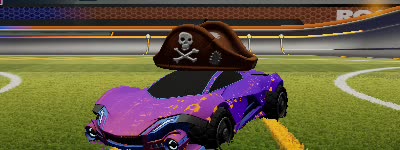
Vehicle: werewolf